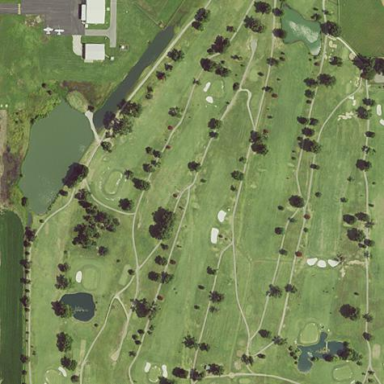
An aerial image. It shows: Golf course surrounded by greenery.